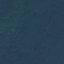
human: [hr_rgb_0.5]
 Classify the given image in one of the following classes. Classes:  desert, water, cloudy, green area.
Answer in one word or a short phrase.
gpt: green area